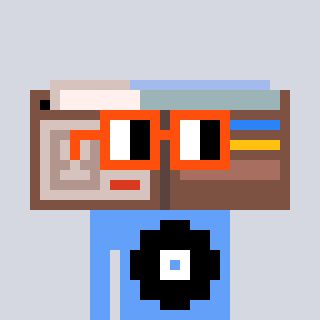
a pixel art character with square orange glasses, a wallet-shaped head and a blue-colored body on a cool background